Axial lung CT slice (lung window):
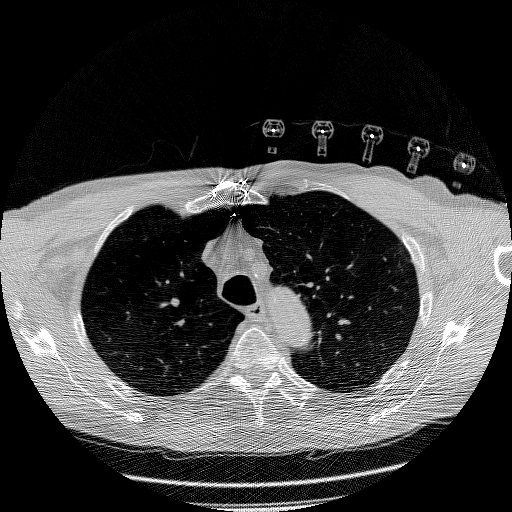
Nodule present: no